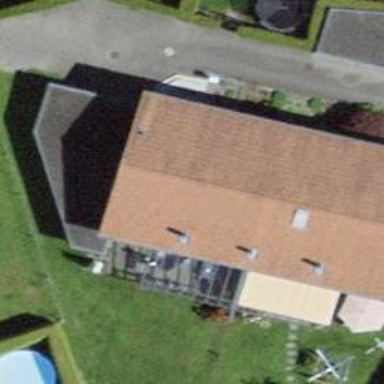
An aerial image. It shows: Residential building.